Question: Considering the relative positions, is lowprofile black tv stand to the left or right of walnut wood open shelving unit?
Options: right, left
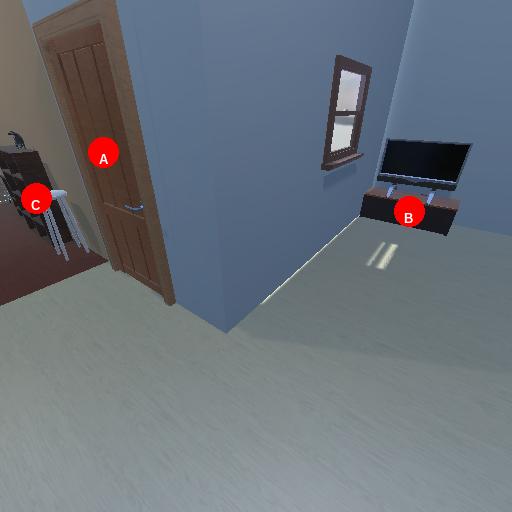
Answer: right